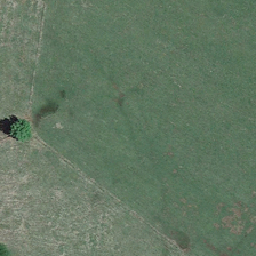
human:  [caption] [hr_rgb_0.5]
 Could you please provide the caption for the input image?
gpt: Two trees are on a green meadow.

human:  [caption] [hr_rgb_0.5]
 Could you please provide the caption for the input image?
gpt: Many of the patterns are on the grass.

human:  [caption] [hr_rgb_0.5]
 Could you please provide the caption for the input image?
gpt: Two trees are on a green grass.

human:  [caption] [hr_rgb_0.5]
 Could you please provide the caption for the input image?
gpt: the meadow is green and yellow,clean and smooth .

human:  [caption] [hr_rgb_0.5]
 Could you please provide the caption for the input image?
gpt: There are a lot of streamlined patterns on the grass.